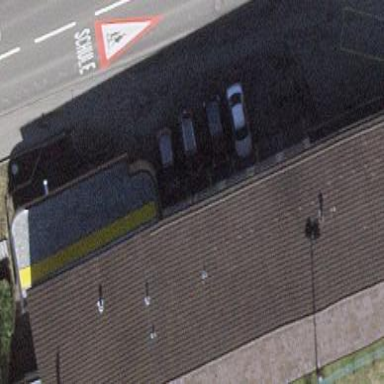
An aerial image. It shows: Parking area with asphalt surface.